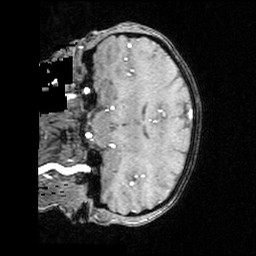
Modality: angio
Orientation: coronal
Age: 28
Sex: female
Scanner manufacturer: siemens
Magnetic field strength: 3 T
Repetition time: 0.025 s
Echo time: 0.00334 s